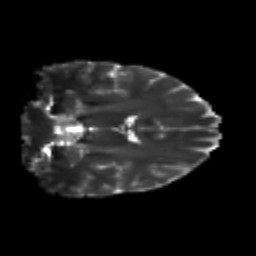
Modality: T2w
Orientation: coronal
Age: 24
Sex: male
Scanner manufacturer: siemens
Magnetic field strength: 3 T
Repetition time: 3.5 s
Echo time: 0.113 s